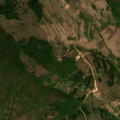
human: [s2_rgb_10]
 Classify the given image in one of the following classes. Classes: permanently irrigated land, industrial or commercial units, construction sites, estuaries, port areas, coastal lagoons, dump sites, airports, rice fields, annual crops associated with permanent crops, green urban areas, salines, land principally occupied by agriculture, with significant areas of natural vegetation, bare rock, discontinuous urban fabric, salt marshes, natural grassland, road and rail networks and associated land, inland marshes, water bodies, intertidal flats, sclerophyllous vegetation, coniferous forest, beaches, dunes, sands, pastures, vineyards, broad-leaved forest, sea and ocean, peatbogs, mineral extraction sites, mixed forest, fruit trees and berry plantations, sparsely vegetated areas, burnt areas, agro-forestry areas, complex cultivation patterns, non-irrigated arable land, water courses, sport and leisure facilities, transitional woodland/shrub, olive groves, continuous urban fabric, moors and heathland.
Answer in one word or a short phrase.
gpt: pastures, complex cultivation patterns, land principally occupied by agriculture, with significant areas of natural vegetation, broad-leaved forest, natural grassland, transitional woodland/shrub